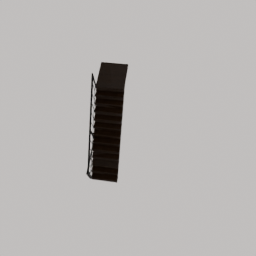
Label: architecture